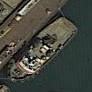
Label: civil